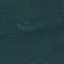
Land use / land cover: Forest